Here is the time-frequency representation (spectrogram) of a rolling-element bearing's vibration measurement. Diagnose the bearing from this image, choosing from: normal, inner_race, outer_race, ball.
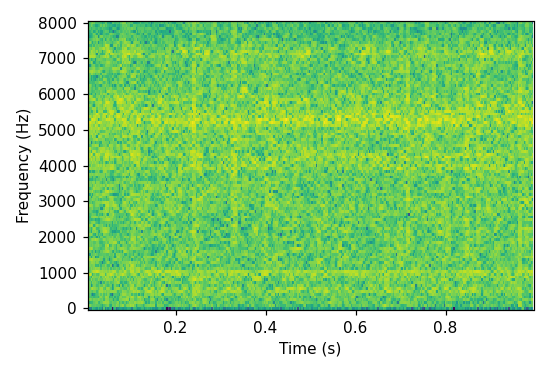
Answer: inner_race